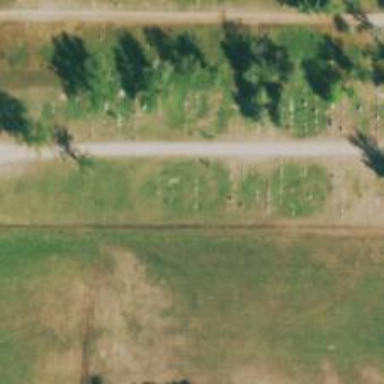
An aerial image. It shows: Historic tomb with tombstone.